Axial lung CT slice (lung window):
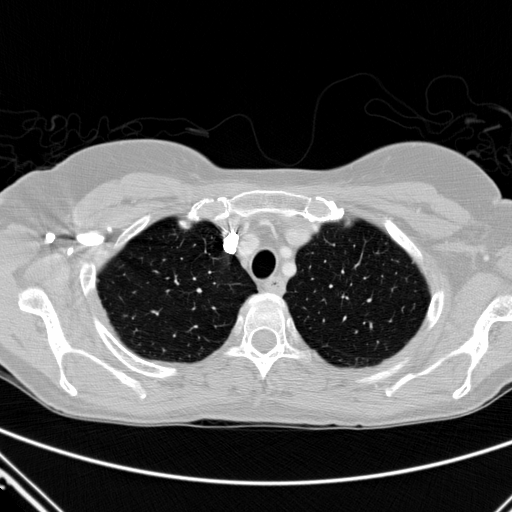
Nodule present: no